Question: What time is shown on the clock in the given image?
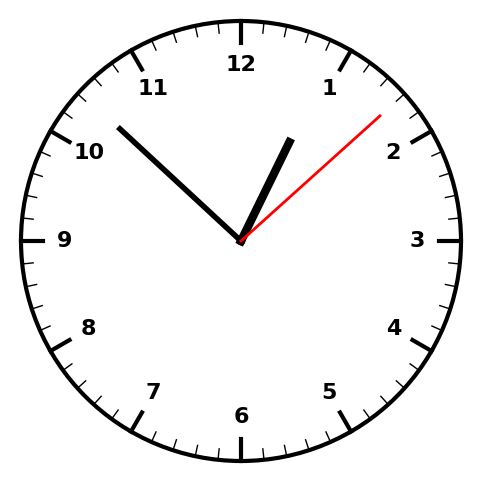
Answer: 12:52:08